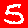
Digit: 5